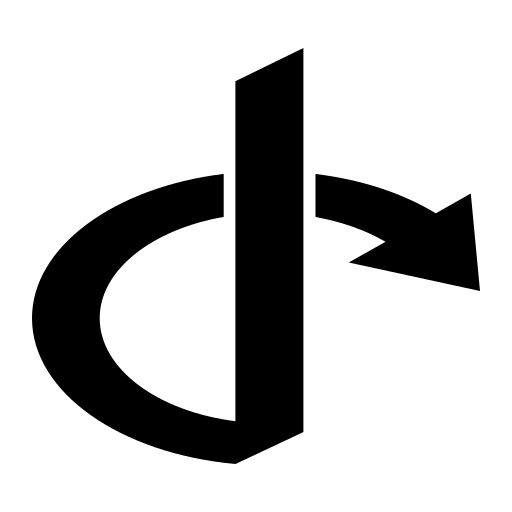
Tags: icon, FontAwesome, fa-icon, brand, openid